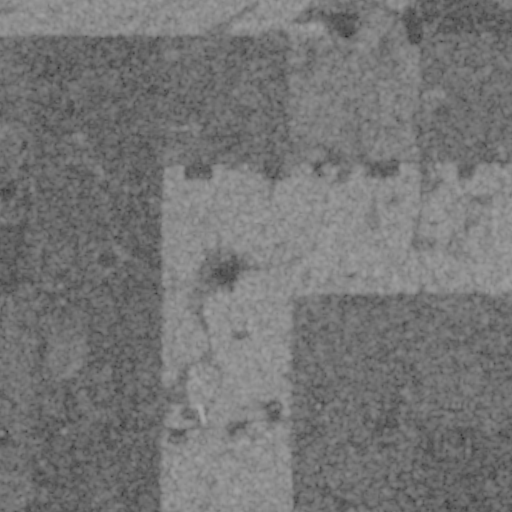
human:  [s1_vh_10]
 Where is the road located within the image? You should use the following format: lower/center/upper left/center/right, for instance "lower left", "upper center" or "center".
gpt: The road is located in the right of the image.
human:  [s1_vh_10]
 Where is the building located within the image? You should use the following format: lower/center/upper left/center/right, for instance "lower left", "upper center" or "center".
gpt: The building is located in the lower left of the image.
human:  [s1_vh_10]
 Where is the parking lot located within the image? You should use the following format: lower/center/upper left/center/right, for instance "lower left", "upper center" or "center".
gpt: There is no parking lot in the image.

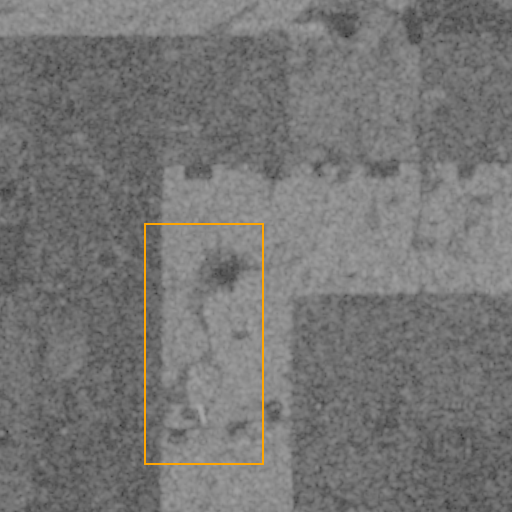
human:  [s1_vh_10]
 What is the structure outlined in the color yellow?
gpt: There is no yellow outline.
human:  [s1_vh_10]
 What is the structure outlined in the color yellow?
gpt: There is no structure outlined in yellow.